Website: crate-barrel
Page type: delivery-shipping
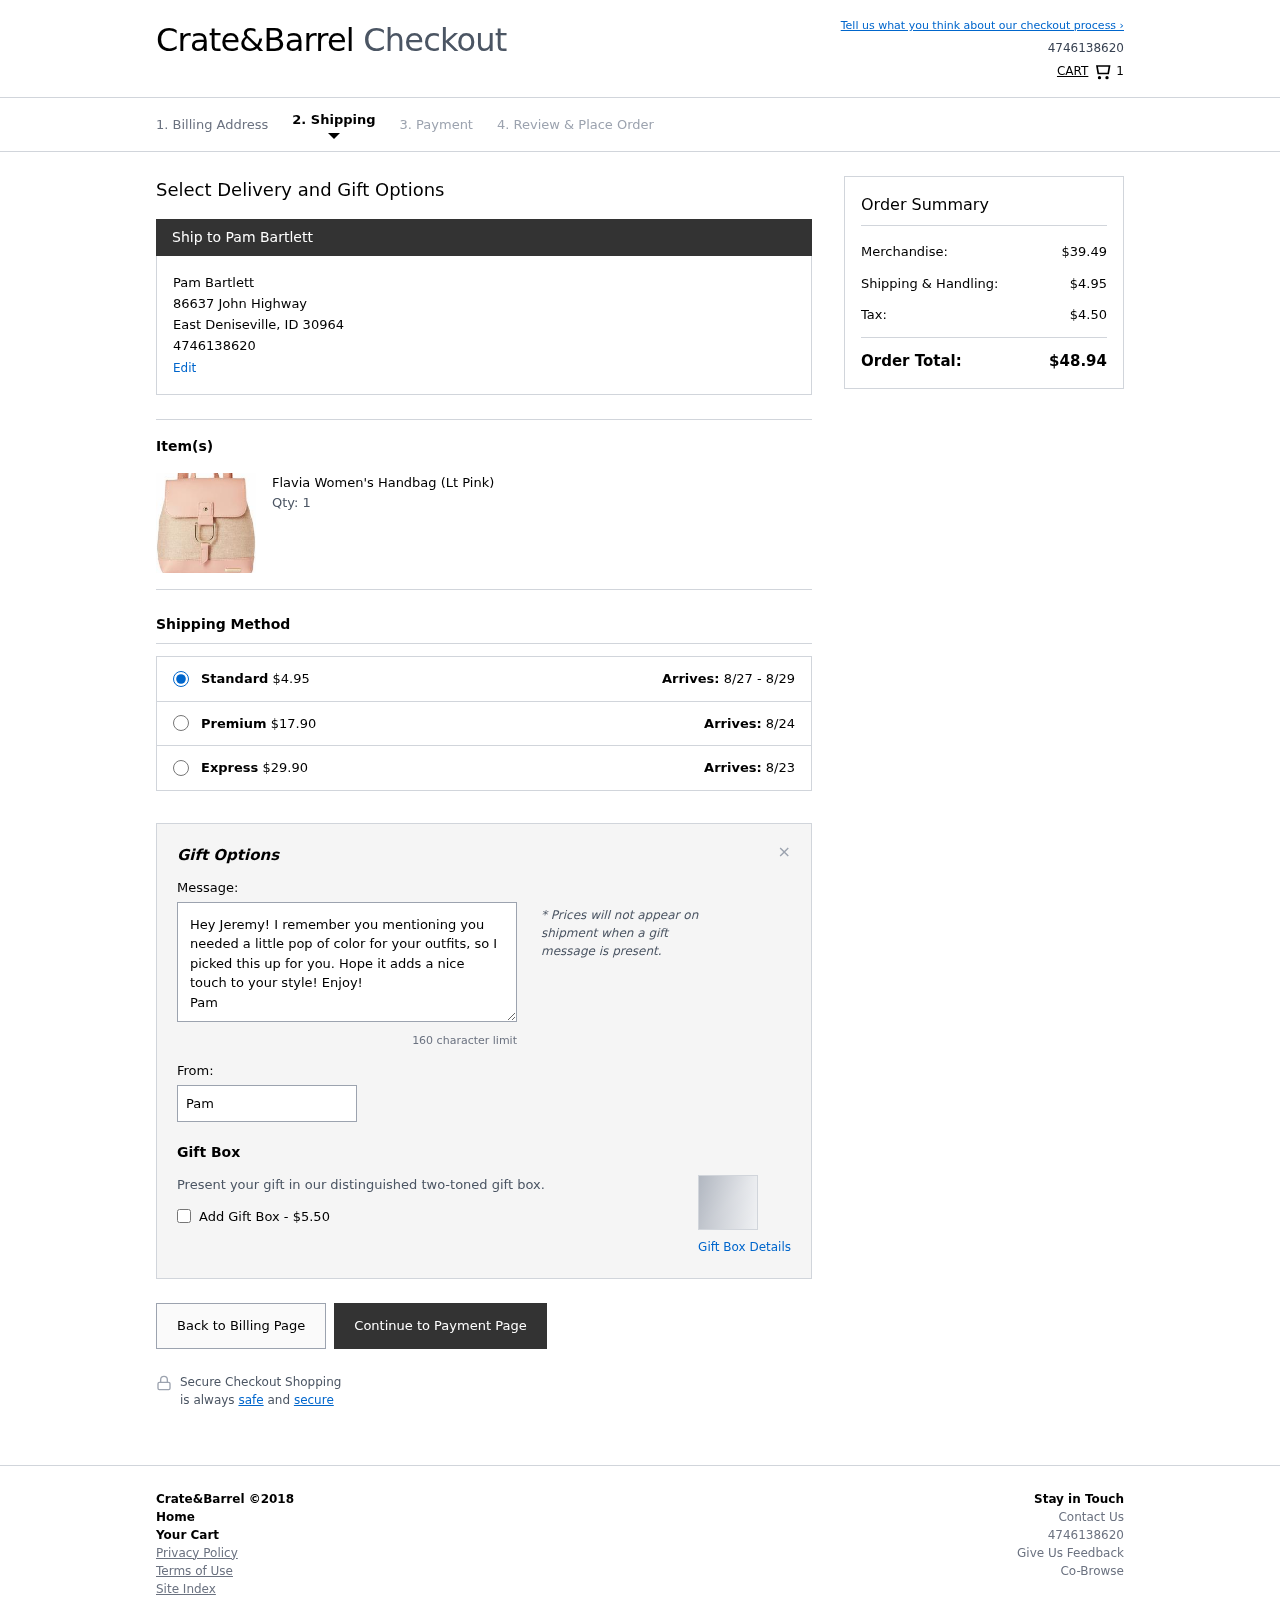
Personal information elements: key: PII_CITY
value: East Deniseville
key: PII_FULLNAME
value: Pam Bartlett
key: PII_PHONE
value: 4746138620
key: PII_POSTCODE
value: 30964
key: PII_STATE_ABBR
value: ID
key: PII_STREET
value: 86637 John Highway
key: PII_FIRSTNAME
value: Pam
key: PII_LASTNAME
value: Bartlett
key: PII_FULLNAME2
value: Pam Bartlett
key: PII_FULLNAME3
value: Pam Bartlett
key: PII_FIRSTNAME2
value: Pam
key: PII_FIRSTNAME3
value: Pam
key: PII_LASTNAME2
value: Bartlett
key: PII_LASTNAME3
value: Bartlett
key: PII_FIRSTNAME_DERIVED
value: Pam
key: PII_LASTNAME_DERIVED
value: Bartlett
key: PII_FULLNAME_DERIVED
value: Pam Bartlett
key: PII_NAME_FULL_DERIVED
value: Pam Bartlett
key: PII_PHONE_LINE
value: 8620
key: PII_PHONE_SUFFIX
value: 8620
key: PII_PHONE2
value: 4746138620
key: PII_PHONE3
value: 4746138620
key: PII_PHONE_NUMERIC
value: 4746138620
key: PII_PHONE_LINE_NUMERIC
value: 8620
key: PII_PHONE_SUFFIX_NUMERIC
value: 8620
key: PII_PHONE2_NUMERIC
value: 4746138620
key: PII_PHONE3_NUMERIC
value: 4746138620
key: PII_PHONE_DIGITS
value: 4746138620
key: PII_PHONE_LAST4
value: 8620
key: PII_GIFT_MESSAGE
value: Hey Jeremy! I remember you mentioning you needed a little pop of color for your outfits, so I picked this up for you. Hope it adds a nice touch to your style! Enjoy!
Pam
Product elements: key: PRODUCT1_NAME
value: Flavia Women's Handbag (Lt Pink)
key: PRODUCT1_QUANTITY
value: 1
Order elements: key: ORDER_NUM_ITEMS
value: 1
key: ORDER_SHIPPING_COST
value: $4.95
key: ORDER_DELIVERY_DATE
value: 8/27 - 8/29
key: PREMIUM_SHIPPING_COST
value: $17.90
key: PREMIUM_DELIVERY_DATE
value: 8/24
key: EXPRESS_SHIPPING_COST
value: $29.90
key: EXPRESS_DELIVERY_DATE
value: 8/23
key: ORDER_SUBTOTAL
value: $39.49
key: ORDER_SHIPPING_COST2
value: $4.95
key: ORDER_TAX
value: $4.50
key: ORDER_TOTAL
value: $48.94